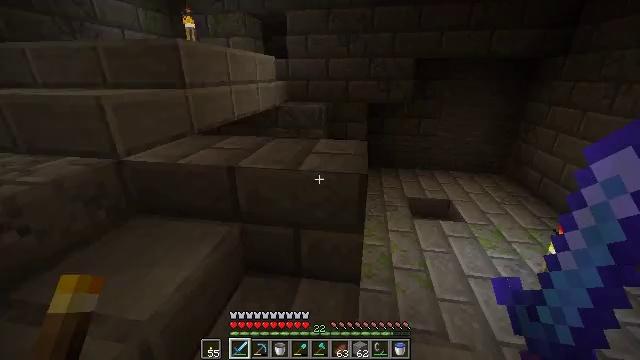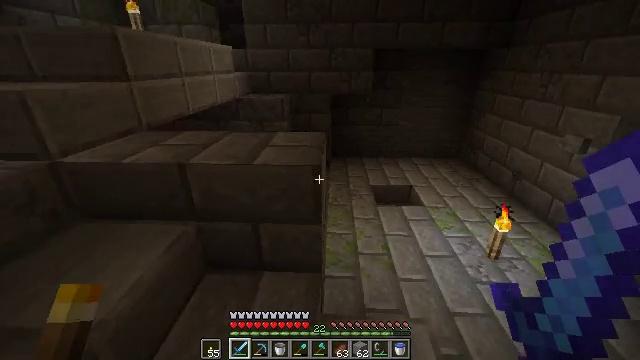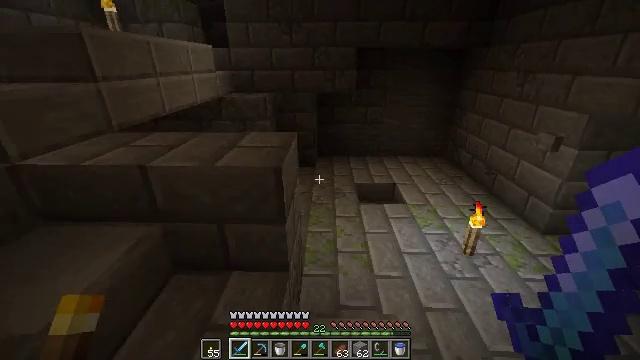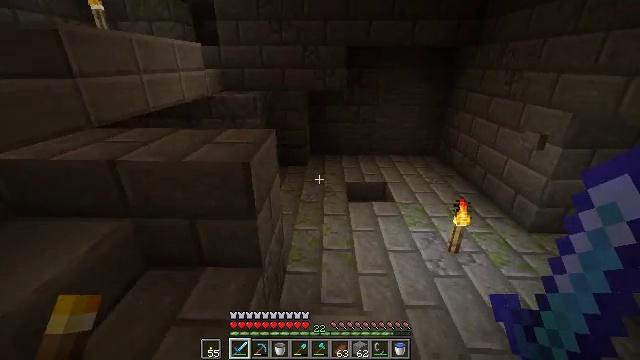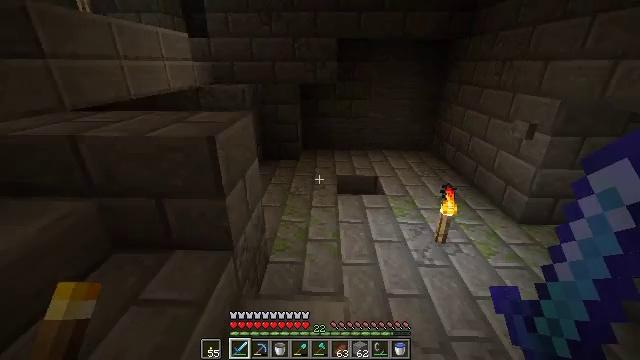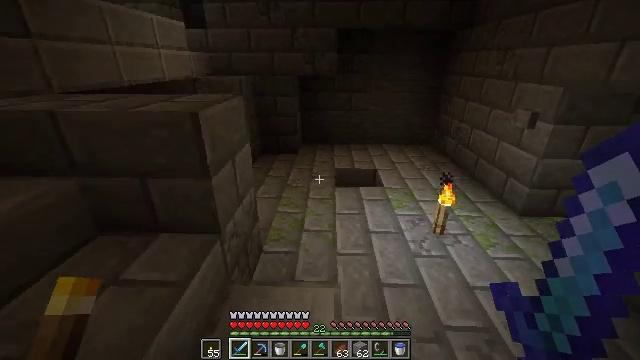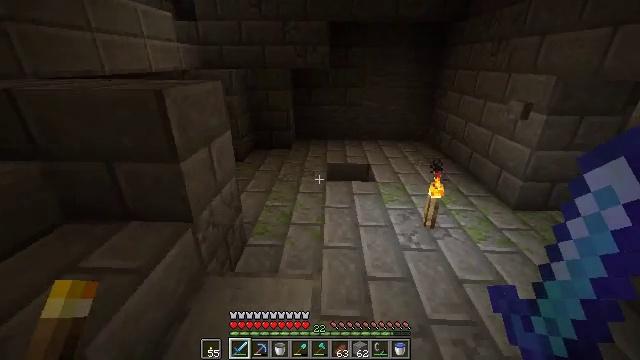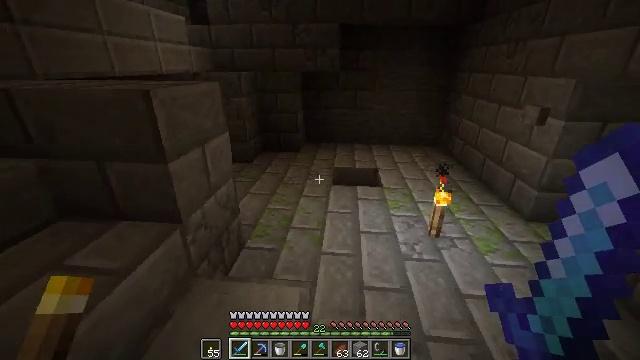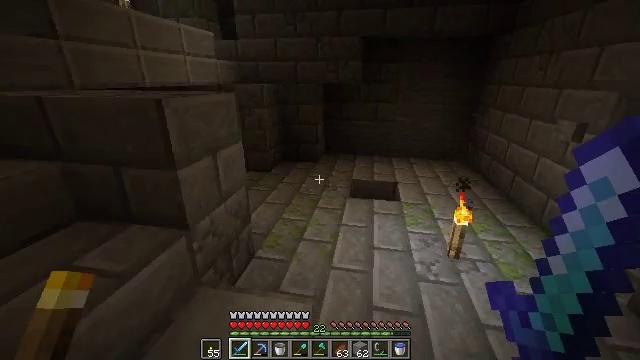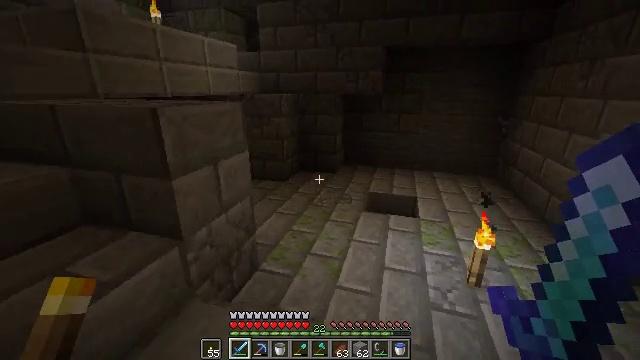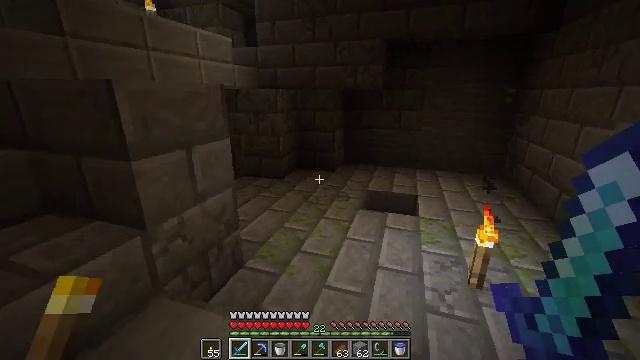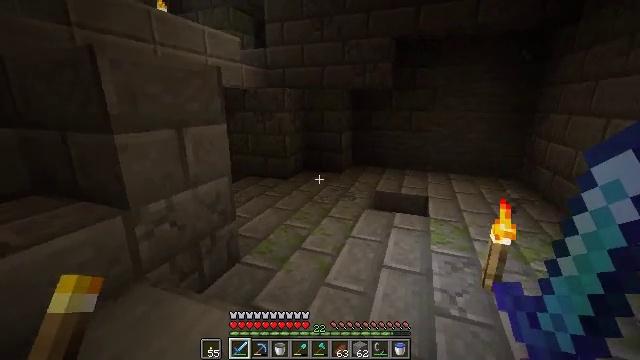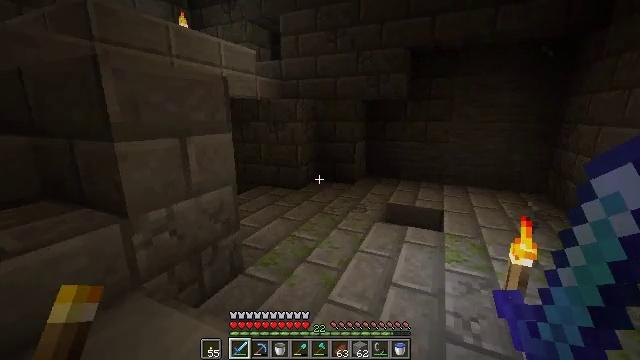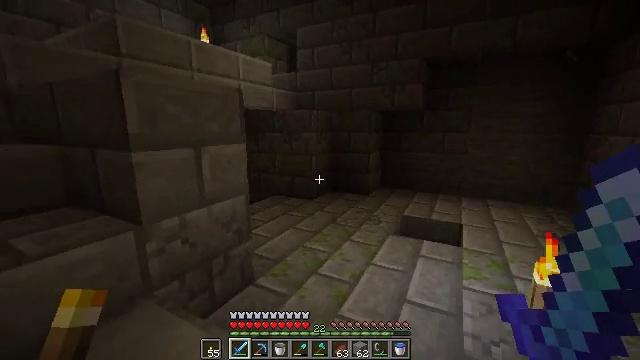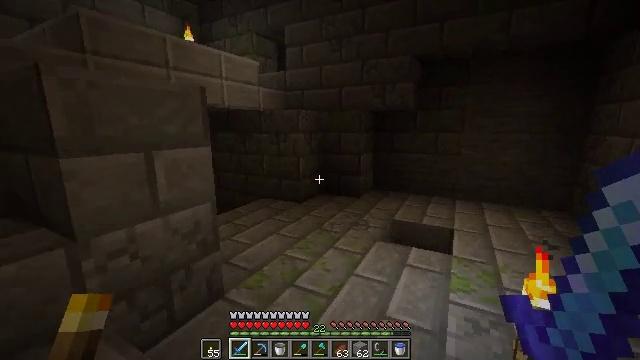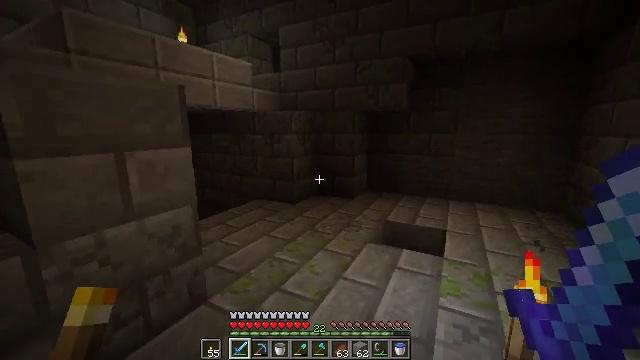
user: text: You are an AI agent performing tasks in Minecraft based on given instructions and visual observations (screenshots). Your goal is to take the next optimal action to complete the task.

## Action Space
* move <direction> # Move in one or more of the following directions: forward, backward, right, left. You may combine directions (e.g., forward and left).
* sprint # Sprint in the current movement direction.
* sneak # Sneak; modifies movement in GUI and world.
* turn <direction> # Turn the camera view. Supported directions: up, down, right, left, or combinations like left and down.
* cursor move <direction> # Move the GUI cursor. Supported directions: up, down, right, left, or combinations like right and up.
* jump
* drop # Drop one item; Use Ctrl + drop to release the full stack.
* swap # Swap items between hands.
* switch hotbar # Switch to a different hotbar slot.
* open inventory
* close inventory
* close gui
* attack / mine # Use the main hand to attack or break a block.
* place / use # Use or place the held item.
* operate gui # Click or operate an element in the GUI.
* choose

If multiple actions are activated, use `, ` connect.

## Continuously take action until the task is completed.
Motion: motion action
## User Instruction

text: Attack the cracked stone bricks to reclaim them.
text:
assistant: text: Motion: move right, turn right and down
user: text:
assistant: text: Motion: move right, turn right
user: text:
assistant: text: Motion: move right
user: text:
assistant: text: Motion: move forward and move right
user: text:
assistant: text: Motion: move forward and move right
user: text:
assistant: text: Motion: move forward and move right
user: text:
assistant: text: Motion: move forward and move right, turn left
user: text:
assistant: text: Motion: move forward and move right, turn left and up
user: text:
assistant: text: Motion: move forward and move right, turn left and up
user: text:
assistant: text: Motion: move forward and move right, turn left
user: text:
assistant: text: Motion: move forward and move right, turn left and up
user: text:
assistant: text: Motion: move forward and move right, turn left and up
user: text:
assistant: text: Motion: move forward and move right, turn left and up
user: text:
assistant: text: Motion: move forward and move right, sprint
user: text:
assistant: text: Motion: move forward and move right, sprint
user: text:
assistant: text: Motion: move forward and move right, sprint
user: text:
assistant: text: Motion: move forward and move right, sprint, turn left and up
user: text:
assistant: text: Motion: move forward and move right, sprint, turn left
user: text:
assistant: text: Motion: move forward and move right, sprint, turn left and up
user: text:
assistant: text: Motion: move forward and move right, sprint, turn left and up
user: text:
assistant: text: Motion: move forward and move right, sprint, turn left and up
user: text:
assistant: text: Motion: move forward, sprint, turn left and up
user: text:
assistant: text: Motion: move forward, sprint, turn left and up
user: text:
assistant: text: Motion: move forward, sprint
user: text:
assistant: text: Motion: move forward, sprint
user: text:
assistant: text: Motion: move forward
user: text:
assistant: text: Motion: move forward
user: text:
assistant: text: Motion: move forward
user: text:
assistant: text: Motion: move forward
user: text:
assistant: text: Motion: no_op